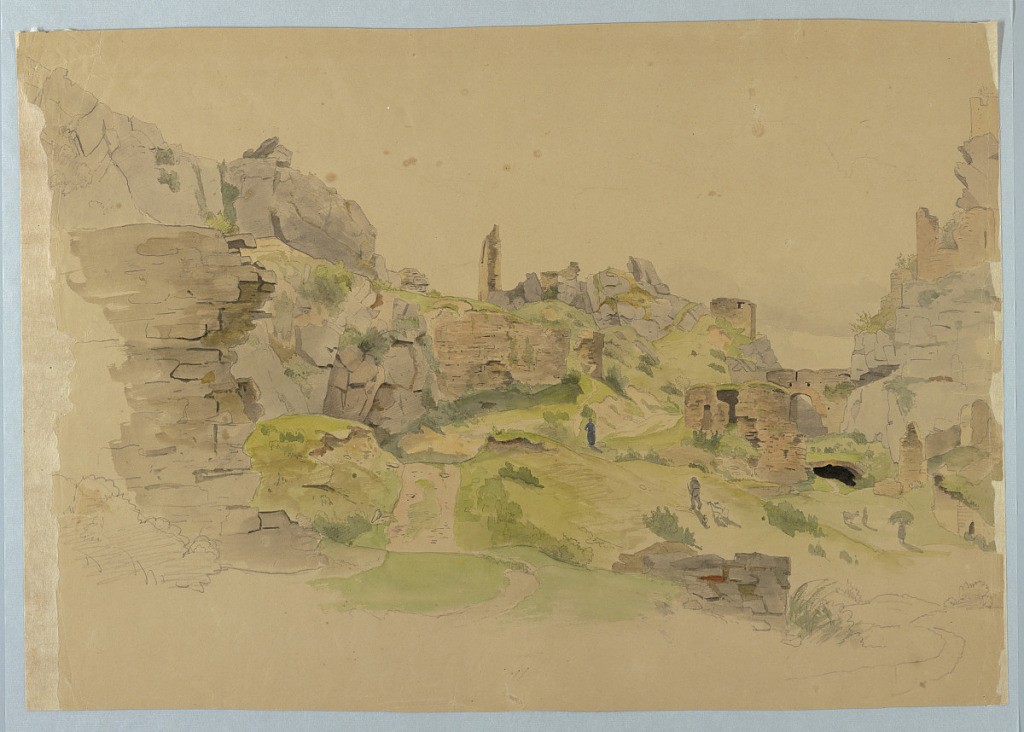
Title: Study of landscape
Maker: William Stanley Haseltine, American, 1835–1900
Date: ca. 1855
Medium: Brush and watercolor, graphite on paper
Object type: Drawing
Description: Sketch of a landscape with ruins.